Current action and preconditions to check: trajectory_clear

Your task: For each precondition in the list above, predict whether it will hold at this action.

Consider the current scene as observed from the mobile robot's camera, and analyze the predicted future states of all dynamic agents (e.g., people, animals, vehicles, or any moving entities) within the NEXT SECOND.

IMPORTANT: Only answer "very likely" if you are absolutely certain—based on strong, clear evidence—that a dynamic agent will violate the precondition in the predicted future state. Do NOT answer "very likely" for unlikely, ambiguous, or low-probability risks.

Ask yourself for each precondition: Is there a high probability, with clear and convincing evidence, that the predicted future states of any dynamic agent will interfere with the predicted future state of the currently executing action within the NEXT SECOND, causing that precondition to fail?

Assess the risk level based on these predictions. Use "likely" or "very likely" if motions create a clear risk of interference.

Use "neutral" or "improbable" if agents are nearby but their predicted paths are clearly diverging or non-conflicting.

Failure Risk Categories: "very improbable", "improbable", "neutral", "likely", "very likely"

Answer Format: Output ONLY the probability_of_failure value from these categories: "very improbable", "improbable", "neutral", "likely", "very likely"

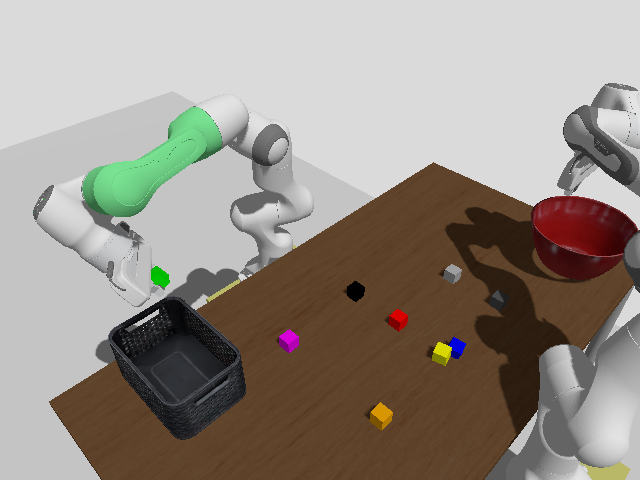

Answer: very improbable